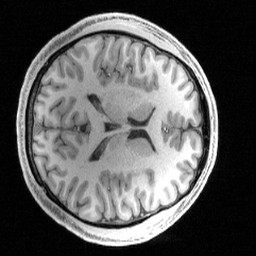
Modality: T1w
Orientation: axial
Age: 25
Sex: male
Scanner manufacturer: siemens
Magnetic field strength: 3 T
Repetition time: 2.4 s
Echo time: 0.00224 s